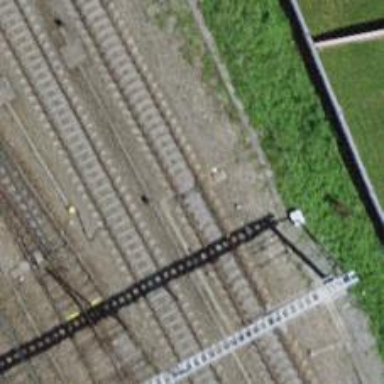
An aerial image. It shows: Railway switch.